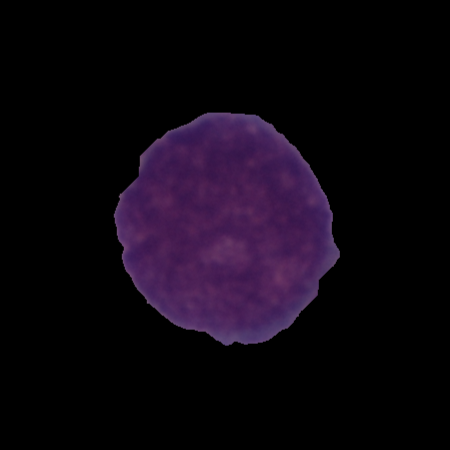
Label: cancer